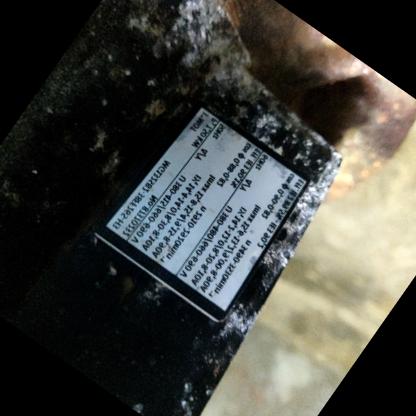
Klasa: tabliczka-znamionowa